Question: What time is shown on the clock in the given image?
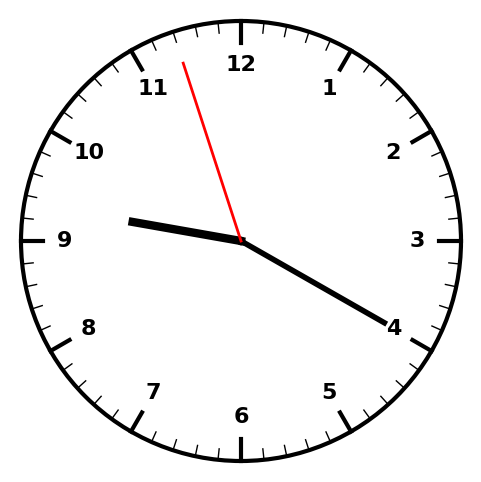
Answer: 09:19:57